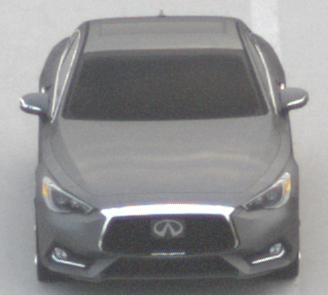
Make: Infiniti
Model: Q60 2.0t
Detailed model: Q60 (V37)
Model produced from: 2016/10
Model produced until: 2018/08
Doors: 2
Color: gray
Road condition: dry road
Daytime: morning or afternoon
Contrast: low contrast